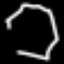
Label: octagon